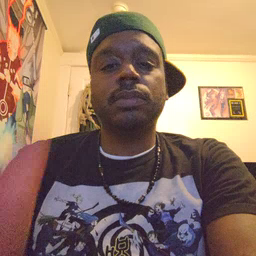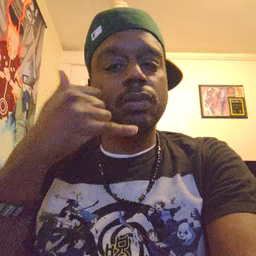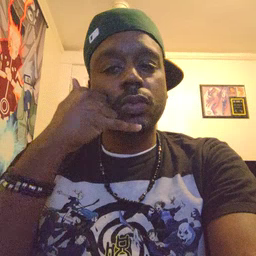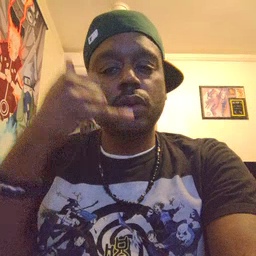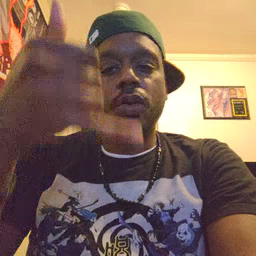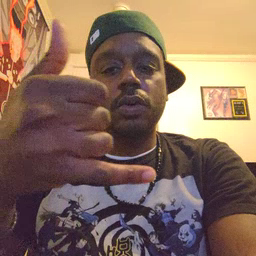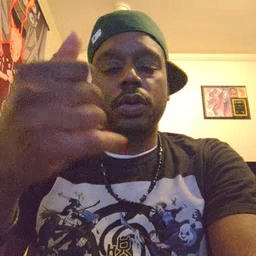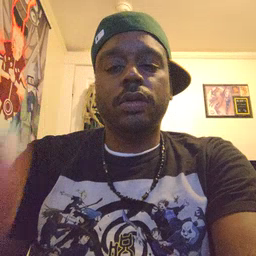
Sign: callonphone